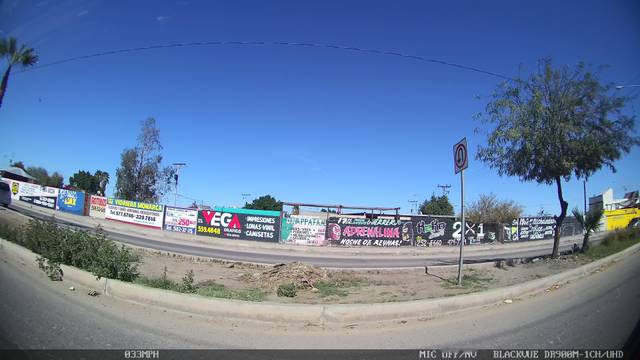
Region: Mexico
Coordinates: 32.587, -115.442